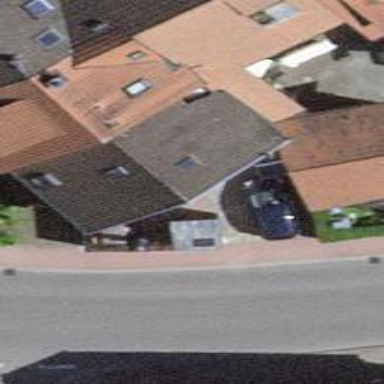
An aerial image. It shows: Simple house.